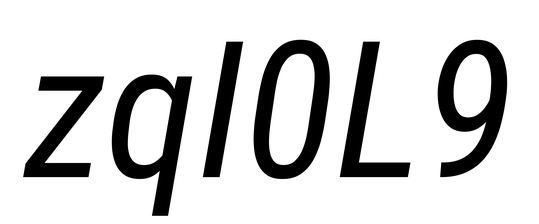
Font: Roboto-Italic_Condensed_Italic